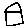
Label: house